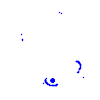
Particle: kaon